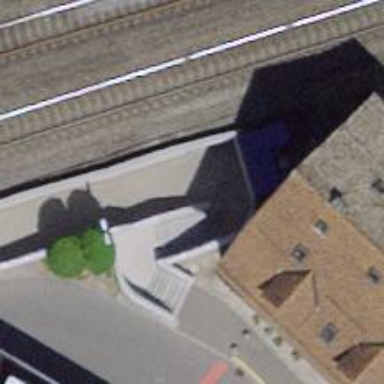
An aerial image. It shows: Path with ramp.